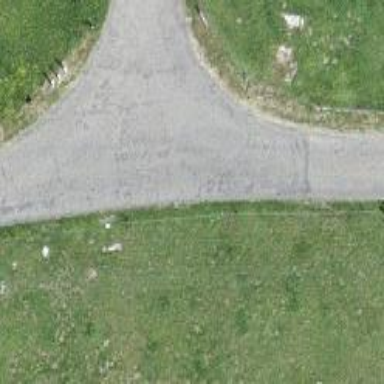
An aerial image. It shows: Unclassified road.